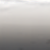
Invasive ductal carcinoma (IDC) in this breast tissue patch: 0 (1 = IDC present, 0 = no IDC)